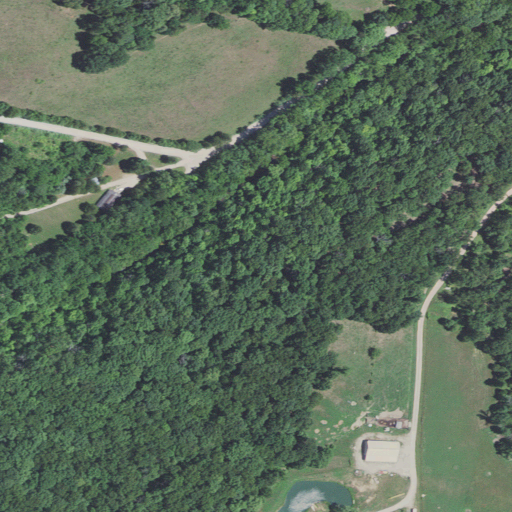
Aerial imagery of cliff(s) in Missouri named Pashea Bluff containing deciduous forest, open development, pasture, mixed forest, and medium intensity development